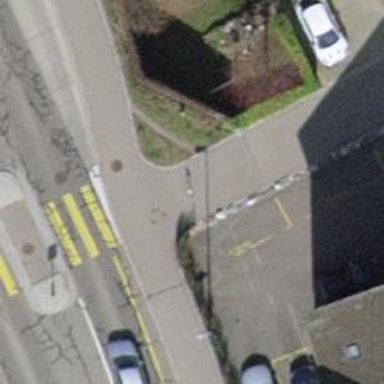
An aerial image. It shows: Bollard barrier.